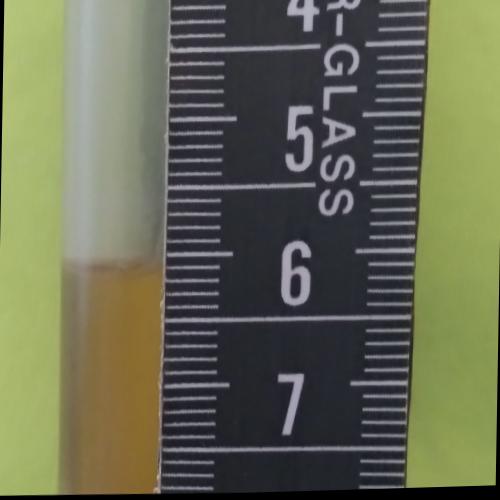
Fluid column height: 6.1 cm